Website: home-depot
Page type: billing-address
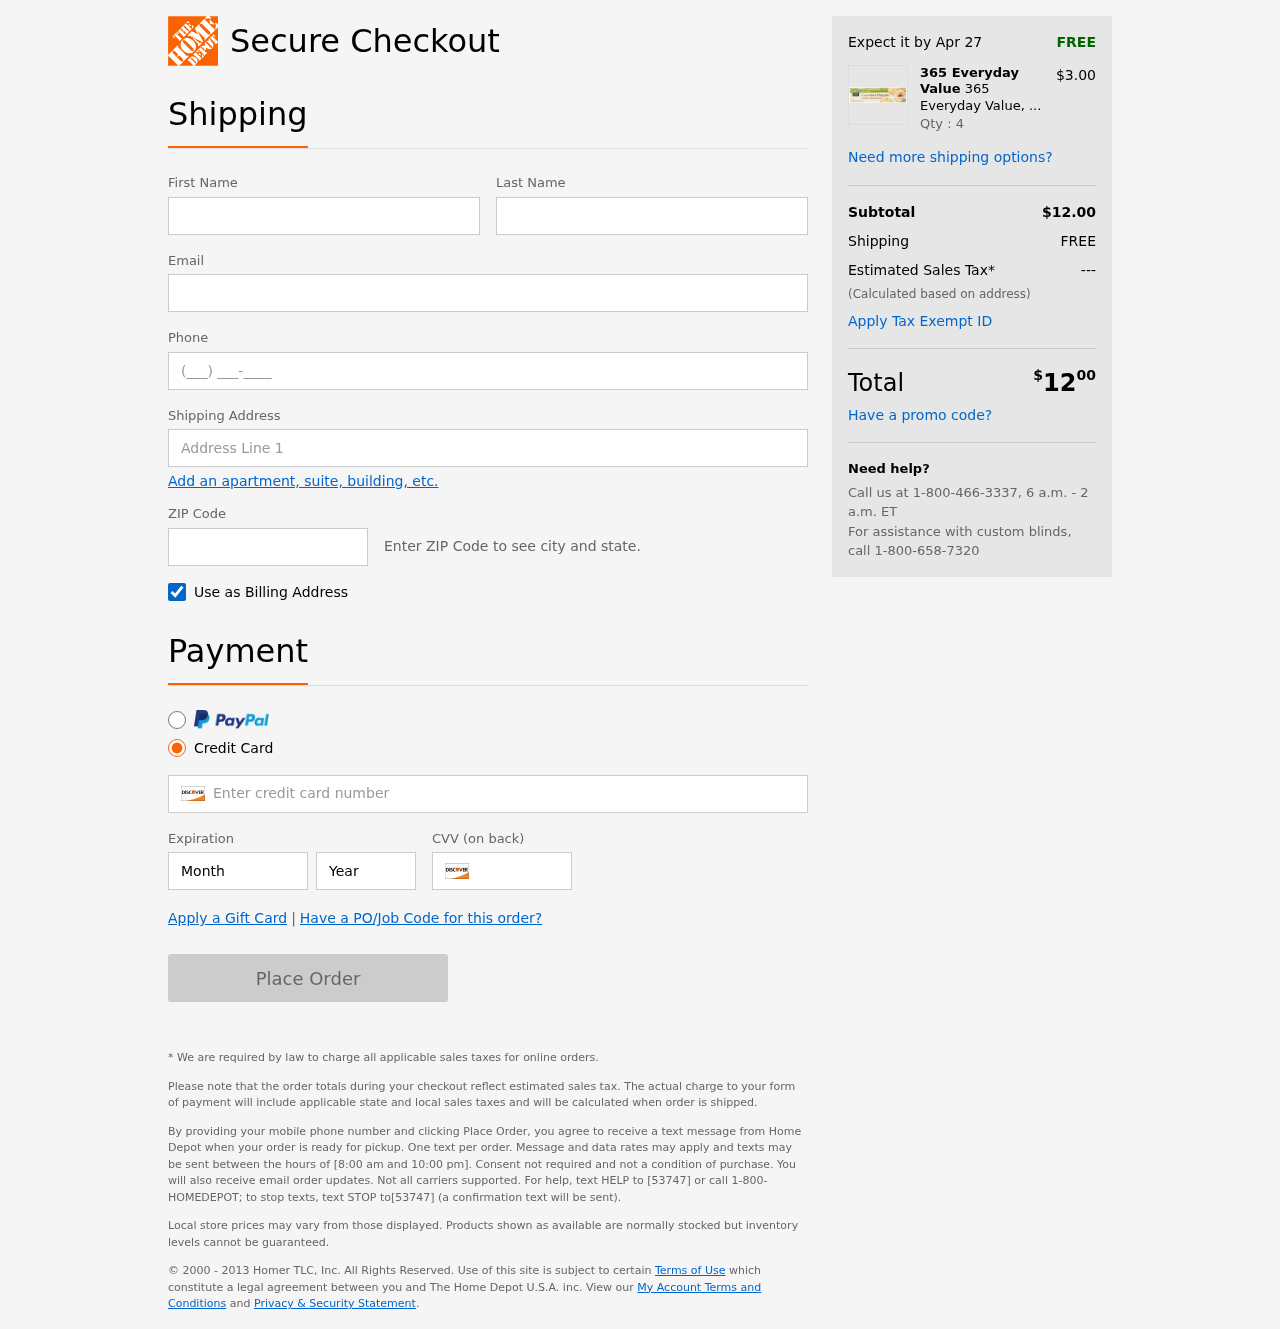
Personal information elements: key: PII_FIRSTNAME
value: Christopher
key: PII_LASTNAME
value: Benitez
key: PII_EMAIL
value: christopher.benitez@gmail.com
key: PII_PHONE
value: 4629864029
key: PII_STREET
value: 35781 Wilson Avenue
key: PII_POSTCODE
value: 29646
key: PII_CARD_NUMBER
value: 6011 8368 7074 9588
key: PII_CARD_EXPIRY_MONTH
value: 04
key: PII_CARD_CVV
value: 260
Product elements: key: PRODUCT1_BRAND
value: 365 Everyday Value
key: PRODUCT1_NAME
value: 365 Everyday Value, Organic Cracked Pepper Water Crackers, 4.4 oz
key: PRODUCT1_PRICE
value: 3
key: PRODUCT1_QUANTITY
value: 4
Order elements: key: ORDER_DELIVERY_DATE
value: Apr 27
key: ORDER_SUBTOTAL
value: $12.00
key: ORDER_SHIPPING_COST
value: FREE
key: ORDER_TAX
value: ---
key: ORDER_TOTAL2
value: $1200